Question: I need to change the database config to use UTC as the default for a PostgreSQL10 instance hosted on AWS RDS. I want it permanently changed at the database level and to never revert back to any other timezone no matter what.
I've tried running this, but it shows 0 updated rows:
'''
ALTER DATABASE <my-db> SET timezone='UTC';
'''
I've tried attaching a custom param group to the DB in RDS and modifying the entries like so (also rebooted after):

No matter what I do, when I run 'select * from pg_settings where name = 'TimeZone';' or 'SHOW timezone' it shows 'America/Chicago'.
It seems like this should be easy to do, but it is proving to be a challenge.
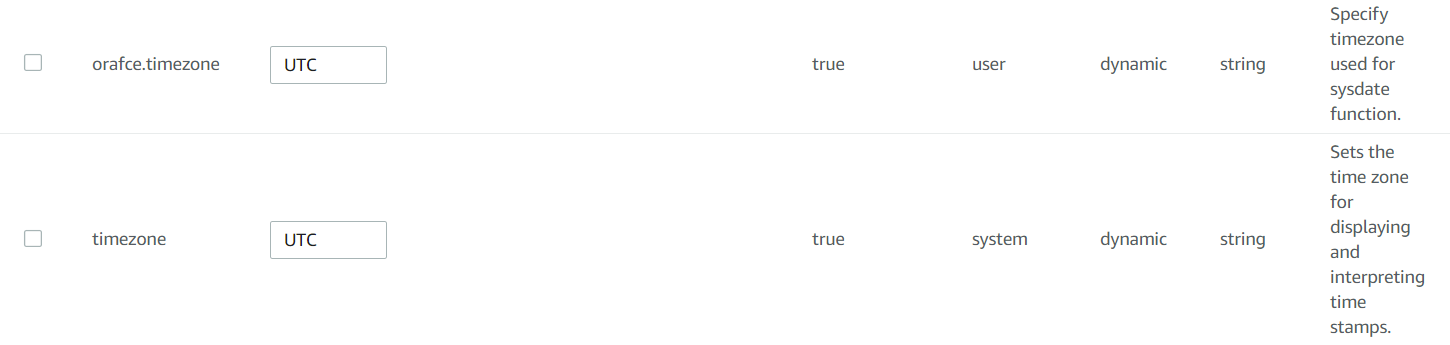
Answer: If you want to store your timestamps in UTC and always want the database to send the data to the client in UTC as well, you should use the data type 'timestamp without time zone', which will not perform any time zone handling for you. That would be the simplest solution.
To convert the data, you could proceed like this:
'''
SET timezone = 'UTC';
ALTER TABLE mytable ALTER timestampcol TYPE timestamp without time zone;
'''